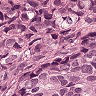
Metastatic tissue present: yes